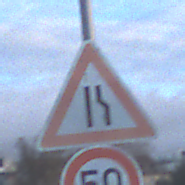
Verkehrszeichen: EinseitigVerengteFahrbahnRechts
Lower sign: Geschwindigkeit50
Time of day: SunriseSunset
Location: Outdoor (Suburban)
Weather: PartlyCloudy
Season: NotSpecified
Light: Natural